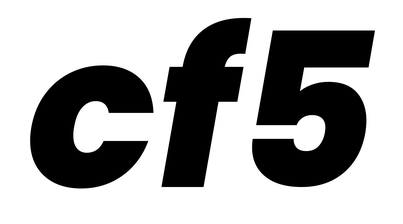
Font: Poppins-ExtraBoldItalic